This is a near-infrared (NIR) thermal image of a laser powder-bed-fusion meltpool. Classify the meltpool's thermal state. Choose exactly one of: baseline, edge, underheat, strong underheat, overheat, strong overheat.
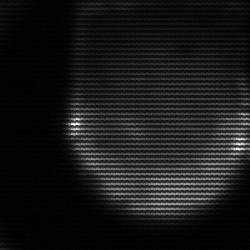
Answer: edge